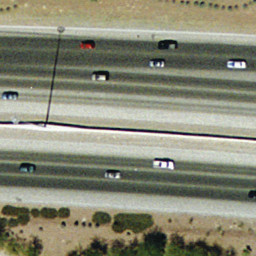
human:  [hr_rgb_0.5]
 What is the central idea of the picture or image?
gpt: freeway